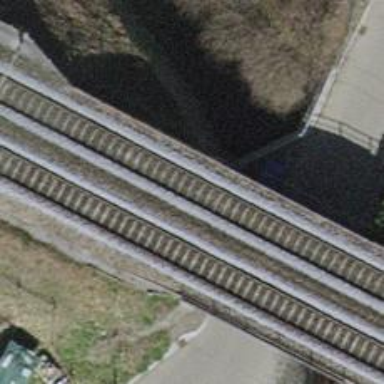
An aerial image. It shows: Single-track railway bridge with contact lines for electrification.